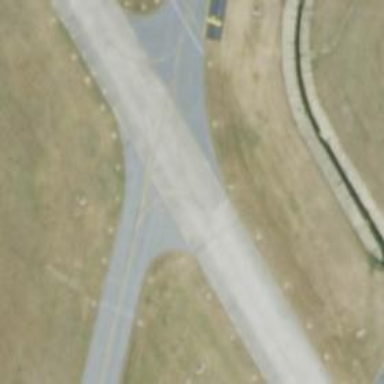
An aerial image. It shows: View of taxiway at the airport.